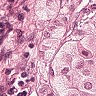
Metastatic tissue present: yes